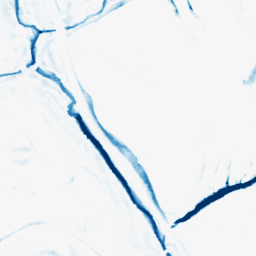
Category: morphological
Decomposition family: morphological_square
Decomposition parameters: operation: closing
size: 10
Upsampling method: cubic_mitchell
Upsampling parameters: scale: 2
Upsampling scale: 2